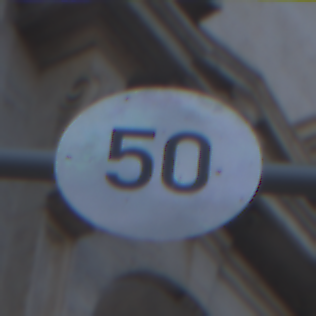
Verkehrszeichen: Geschwindigkeit50
Umgebung: Outdoor, Urban
Tageszeit: SunriseSunset
Wetter: Clear
Licht: Natural
Jahreszeit: NotSpecified
Kontrast: MediumContrast